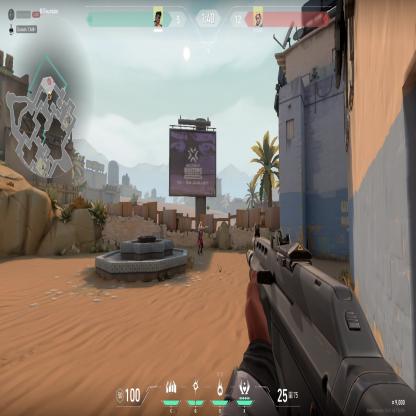
Label: enemy